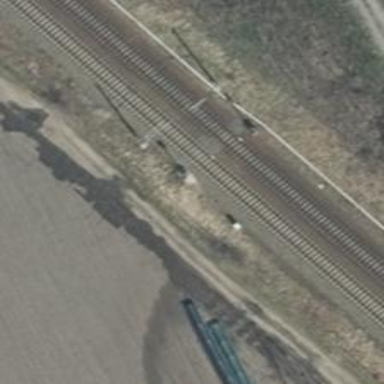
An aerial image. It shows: Railway signal.